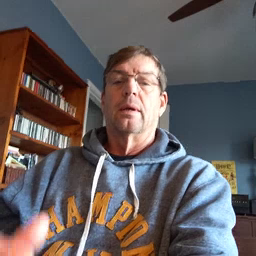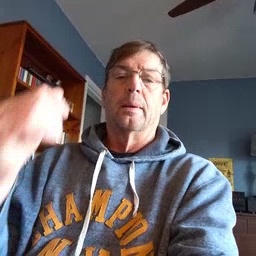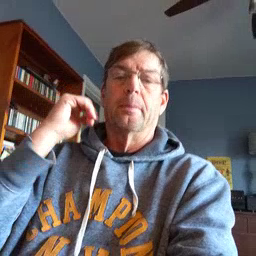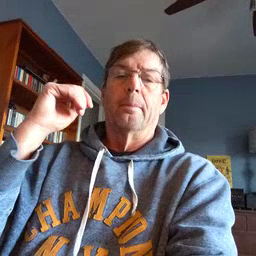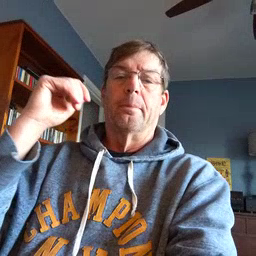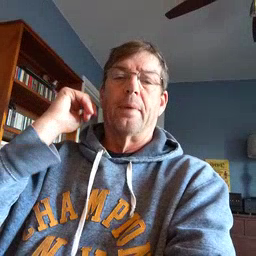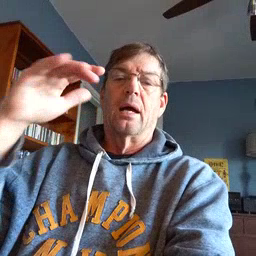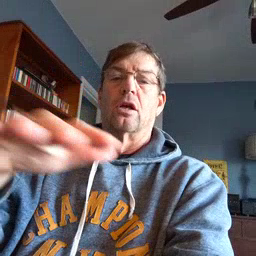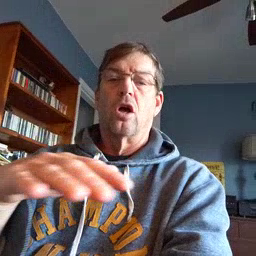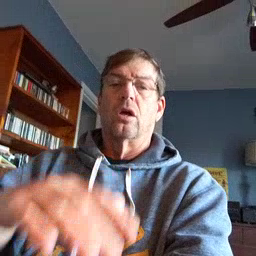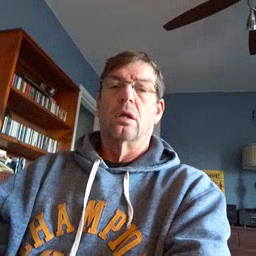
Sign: backyard